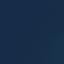
Land use / land cover class: SeaLake